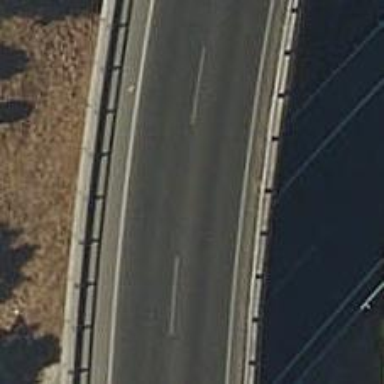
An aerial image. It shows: Motorway link bridge.